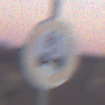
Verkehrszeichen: TatsaechlicheAchslast
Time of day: Dusk
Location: Outdoor (Nature)
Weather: Clear
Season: NotSpecified
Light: Natural